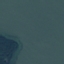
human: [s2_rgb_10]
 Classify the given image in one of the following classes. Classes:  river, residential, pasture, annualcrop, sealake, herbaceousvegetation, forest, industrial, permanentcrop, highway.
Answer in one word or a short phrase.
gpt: SeaLake